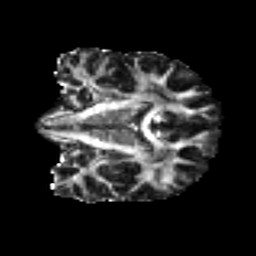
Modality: FA
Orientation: coronal
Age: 40
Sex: male
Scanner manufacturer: ge
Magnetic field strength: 3 T
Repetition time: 7.8 s
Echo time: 0.0607 s